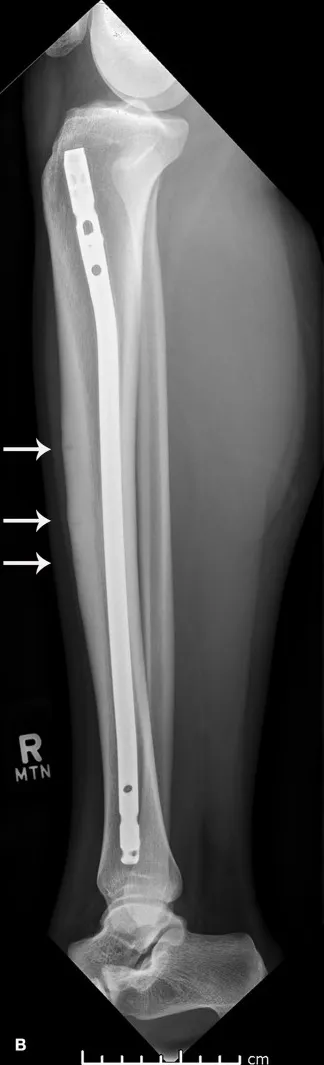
Right. Tibia and fibula.
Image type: radiology (x_ray)